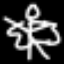
Label: angel